Interaction volume radius: 10 \u00c5
Interaction volume height: 15 \u00c5
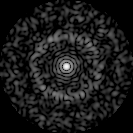
Disorder parameter: 0.8142